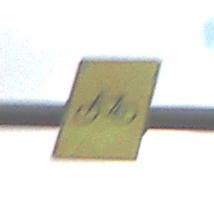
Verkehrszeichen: RadverkehrOhnePfeilsymbol
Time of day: SunriseSunset
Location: Outdoor (RoadRail)
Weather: PartlyCloudy
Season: NotSpecified
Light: Natural